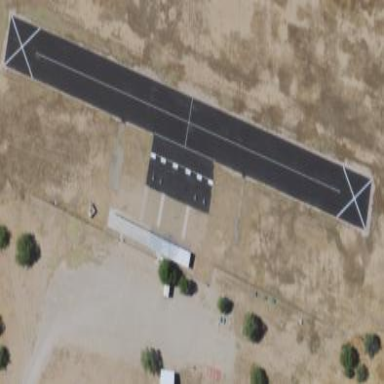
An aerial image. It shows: Paved runway at airport.